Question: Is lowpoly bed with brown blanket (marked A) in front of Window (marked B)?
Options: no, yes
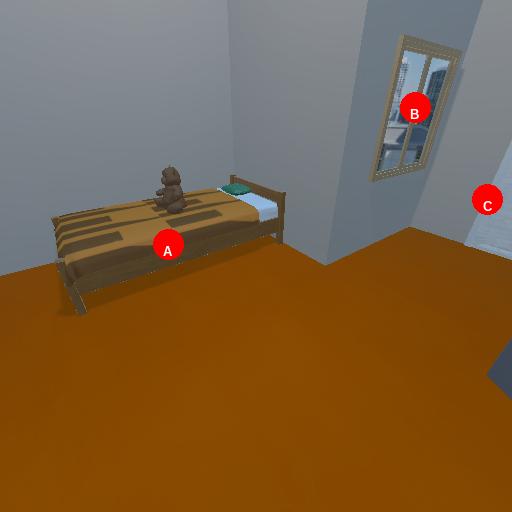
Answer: no